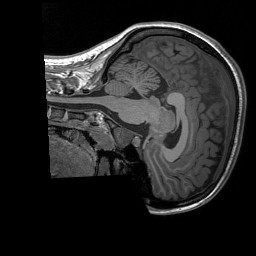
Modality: T1w
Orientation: sagittal
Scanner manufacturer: siemens
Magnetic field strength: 3 T
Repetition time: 1.76 s
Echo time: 0.0022 s